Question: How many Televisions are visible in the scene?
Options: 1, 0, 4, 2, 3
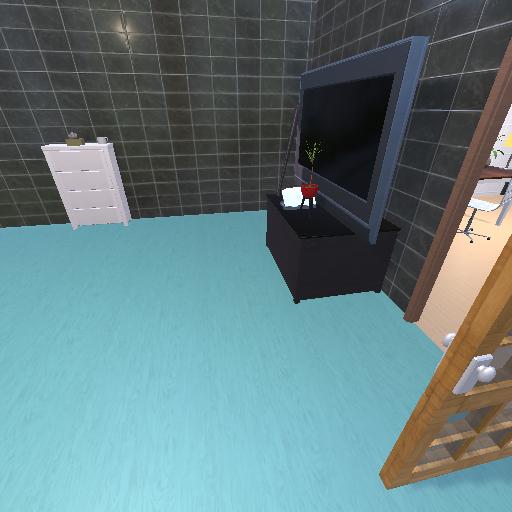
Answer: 1